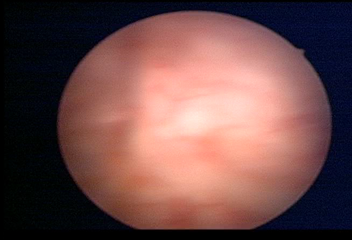
Modality: WLC
Class: Normal mucosa
Bladder cancer association: No